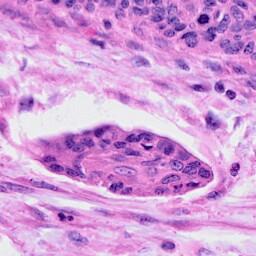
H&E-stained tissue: Cervix